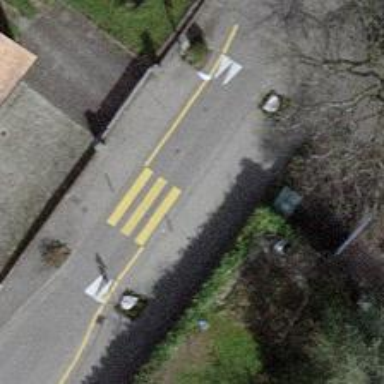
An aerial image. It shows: Zebra crossing for pedestrians.